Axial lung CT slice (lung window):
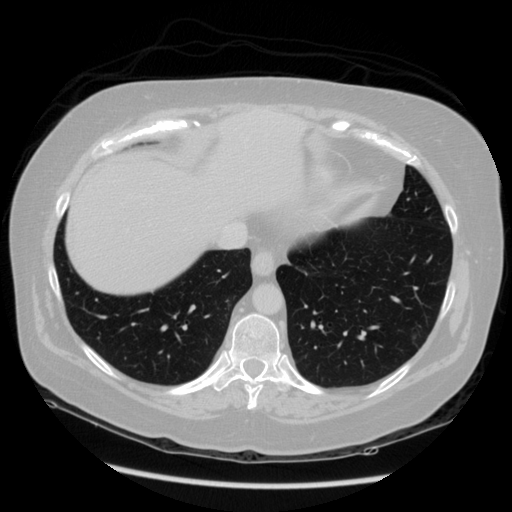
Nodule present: yes
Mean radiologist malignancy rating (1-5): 3